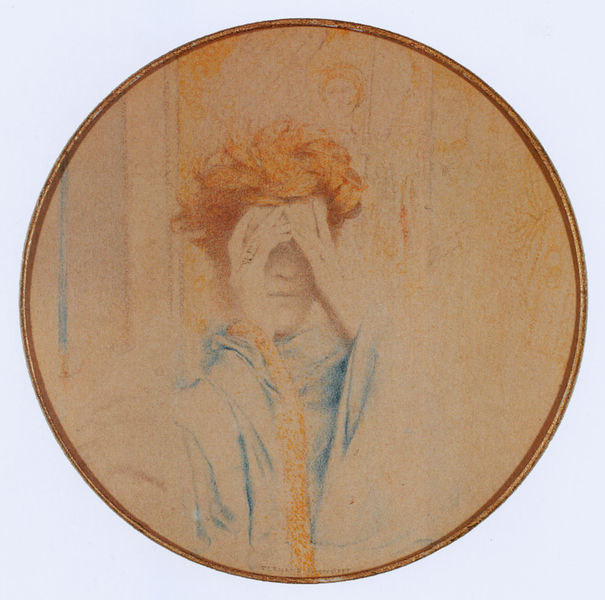
Titel: Die träumende Frau II.
Künstler: Fernand Khnopff
Institution: Brüssel, Privatsammlung
Schlagwörter: blau, umhang, gelb, braun, finger, frau, hintergrund, kleid, mund, nase, pastell, stirn, zeichnung, rot, augen, band, gesicht, kragen, rahmen, hände, gold, haare, mantel, stoff, borte, lippen, rund, engel, schrift, gardine, tapete, ring, rothaarig, rote haare, verdecken, ringfinger, rundes bild, rötelzeichnung, zuhalten, junge peson